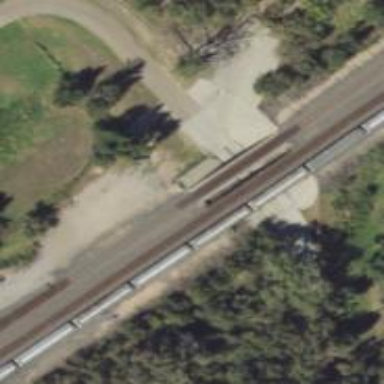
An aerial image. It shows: Railway bridge.